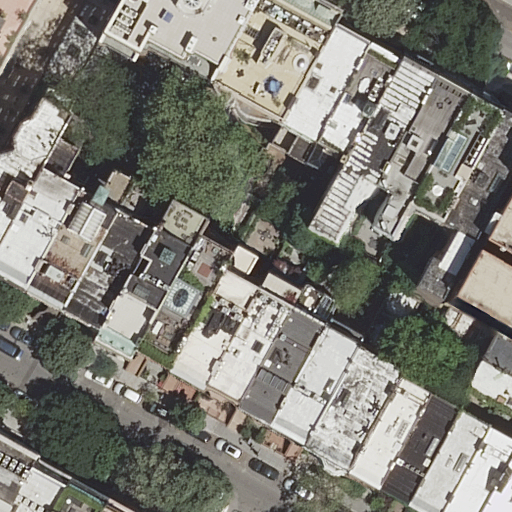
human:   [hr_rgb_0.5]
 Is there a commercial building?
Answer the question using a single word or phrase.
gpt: no

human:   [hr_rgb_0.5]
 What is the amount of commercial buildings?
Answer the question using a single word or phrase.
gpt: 0

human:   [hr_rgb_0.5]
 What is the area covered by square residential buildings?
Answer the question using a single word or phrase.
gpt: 0m2

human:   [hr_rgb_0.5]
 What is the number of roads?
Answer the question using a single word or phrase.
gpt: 2

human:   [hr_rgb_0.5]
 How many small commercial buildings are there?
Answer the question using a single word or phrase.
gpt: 0

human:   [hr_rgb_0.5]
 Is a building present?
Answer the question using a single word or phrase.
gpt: yes

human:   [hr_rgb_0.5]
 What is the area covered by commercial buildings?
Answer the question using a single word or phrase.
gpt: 0m2

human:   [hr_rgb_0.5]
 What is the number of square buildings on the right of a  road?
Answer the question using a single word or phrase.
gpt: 0

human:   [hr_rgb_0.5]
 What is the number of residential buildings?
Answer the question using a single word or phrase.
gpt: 35

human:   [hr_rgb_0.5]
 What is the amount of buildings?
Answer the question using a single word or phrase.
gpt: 35

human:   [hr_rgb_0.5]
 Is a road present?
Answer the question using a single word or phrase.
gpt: yes

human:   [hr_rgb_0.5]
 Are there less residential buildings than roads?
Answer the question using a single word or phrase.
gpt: no

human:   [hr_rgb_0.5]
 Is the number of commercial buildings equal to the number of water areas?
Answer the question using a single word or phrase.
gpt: yes

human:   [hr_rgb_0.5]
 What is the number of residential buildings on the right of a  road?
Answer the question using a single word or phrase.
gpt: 21

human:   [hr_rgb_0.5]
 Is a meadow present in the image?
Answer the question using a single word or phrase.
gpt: no

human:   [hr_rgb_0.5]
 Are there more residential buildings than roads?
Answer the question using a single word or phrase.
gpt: yes

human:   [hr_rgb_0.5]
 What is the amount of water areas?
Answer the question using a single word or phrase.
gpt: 0

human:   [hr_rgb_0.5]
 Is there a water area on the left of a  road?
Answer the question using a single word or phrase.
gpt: no

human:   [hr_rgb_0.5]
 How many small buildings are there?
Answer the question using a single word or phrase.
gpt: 9

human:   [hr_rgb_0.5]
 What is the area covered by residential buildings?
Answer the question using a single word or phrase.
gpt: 5941m2

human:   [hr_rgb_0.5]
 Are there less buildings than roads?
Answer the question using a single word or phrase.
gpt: no

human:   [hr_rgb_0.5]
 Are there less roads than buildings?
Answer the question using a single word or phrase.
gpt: yes

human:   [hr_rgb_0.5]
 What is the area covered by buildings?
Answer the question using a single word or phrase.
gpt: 5941m2

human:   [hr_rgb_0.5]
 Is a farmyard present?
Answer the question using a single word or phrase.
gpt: no

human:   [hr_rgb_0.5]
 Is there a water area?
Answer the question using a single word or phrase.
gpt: no

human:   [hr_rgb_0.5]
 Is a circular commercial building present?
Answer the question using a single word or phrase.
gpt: no

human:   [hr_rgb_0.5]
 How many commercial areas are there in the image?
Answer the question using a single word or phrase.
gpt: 0

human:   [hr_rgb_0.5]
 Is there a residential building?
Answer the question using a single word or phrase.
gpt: yes

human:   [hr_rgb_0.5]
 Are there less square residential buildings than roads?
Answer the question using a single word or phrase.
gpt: yes

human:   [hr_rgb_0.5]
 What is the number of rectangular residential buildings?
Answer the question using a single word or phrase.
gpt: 24

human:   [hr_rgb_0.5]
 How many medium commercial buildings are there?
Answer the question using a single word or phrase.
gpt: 0

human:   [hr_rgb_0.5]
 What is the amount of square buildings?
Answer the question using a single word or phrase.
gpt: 0

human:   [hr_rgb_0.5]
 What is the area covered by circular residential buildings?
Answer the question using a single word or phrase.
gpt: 0m2

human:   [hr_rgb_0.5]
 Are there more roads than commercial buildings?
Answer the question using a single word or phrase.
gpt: yes

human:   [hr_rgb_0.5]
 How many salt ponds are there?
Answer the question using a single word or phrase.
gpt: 0

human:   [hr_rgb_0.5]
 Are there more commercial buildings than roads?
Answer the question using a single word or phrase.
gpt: no

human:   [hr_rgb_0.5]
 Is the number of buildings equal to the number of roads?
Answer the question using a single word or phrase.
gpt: no

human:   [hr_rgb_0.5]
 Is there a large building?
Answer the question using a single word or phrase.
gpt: no

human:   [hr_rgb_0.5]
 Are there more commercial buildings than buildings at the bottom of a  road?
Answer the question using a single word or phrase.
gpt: no

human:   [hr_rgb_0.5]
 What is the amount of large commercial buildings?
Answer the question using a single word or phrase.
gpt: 0

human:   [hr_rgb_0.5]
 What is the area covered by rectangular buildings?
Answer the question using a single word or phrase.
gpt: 3267m2

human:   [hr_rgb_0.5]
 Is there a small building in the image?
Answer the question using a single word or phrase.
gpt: yes

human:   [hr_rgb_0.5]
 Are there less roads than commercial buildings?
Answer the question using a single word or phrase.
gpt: no

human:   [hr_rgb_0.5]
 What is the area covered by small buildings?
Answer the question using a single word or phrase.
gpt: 517m2

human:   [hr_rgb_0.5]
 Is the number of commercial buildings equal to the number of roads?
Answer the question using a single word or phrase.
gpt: no

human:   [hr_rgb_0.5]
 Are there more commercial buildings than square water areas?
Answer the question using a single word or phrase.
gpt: no

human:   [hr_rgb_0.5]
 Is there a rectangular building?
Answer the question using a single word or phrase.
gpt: yes

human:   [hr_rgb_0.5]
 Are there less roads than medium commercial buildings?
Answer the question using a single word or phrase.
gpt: no

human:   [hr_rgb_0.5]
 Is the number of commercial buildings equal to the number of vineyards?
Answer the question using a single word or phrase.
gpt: yes

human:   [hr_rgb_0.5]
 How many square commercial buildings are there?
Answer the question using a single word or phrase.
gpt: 0

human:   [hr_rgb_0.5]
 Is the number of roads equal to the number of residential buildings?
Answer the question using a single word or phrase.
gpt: no

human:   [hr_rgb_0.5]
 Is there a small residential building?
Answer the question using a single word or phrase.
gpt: yes

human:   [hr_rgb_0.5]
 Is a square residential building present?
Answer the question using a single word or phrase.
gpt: no

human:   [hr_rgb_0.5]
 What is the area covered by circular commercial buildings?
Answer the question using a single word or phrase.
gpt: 0m2

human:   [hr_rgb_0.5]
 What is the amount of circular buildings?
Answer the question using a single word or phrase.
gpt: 0

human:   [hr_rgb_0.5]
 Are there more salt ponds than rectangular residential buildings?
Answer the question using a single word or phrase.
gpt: no

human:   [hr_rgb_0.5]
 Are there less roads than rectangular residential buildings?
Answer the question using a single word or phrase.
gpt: yes

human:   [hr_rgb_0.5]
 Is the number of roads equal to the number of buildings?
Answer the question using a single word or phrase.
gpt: no

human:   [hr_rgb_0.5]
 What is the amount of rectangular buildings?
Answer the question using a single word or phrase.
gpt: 24

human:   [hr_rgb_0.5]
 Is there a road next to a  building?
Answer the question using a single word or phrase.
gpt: yes

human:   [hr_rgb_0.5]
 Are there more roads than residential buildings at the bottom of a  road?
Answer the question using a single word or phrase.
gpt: no

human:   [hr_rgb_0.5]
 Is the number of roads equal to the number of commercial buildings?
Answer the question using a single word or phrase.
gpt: no

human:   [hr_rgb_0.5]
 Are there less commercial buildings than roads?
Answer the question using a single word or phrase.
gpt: yes

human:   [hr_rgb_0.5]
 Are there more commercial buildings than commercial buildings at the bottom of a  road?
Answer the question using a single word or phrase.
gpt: no